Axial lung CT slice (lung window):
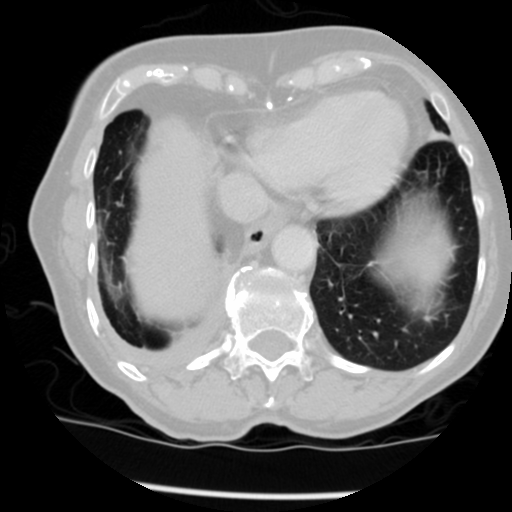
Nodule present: no